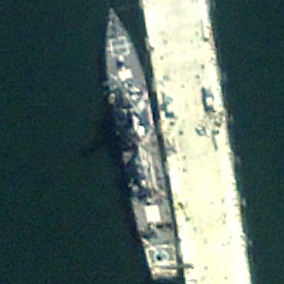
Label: destroyer